Question: I have a vector of several different class data types and I'm trying to print the derived class variable.
Here is the diagram of the Classes

I have the diagram implemented. I am trying to print score from the assignment class in the grading class.
The error is in the friend ostream& operator<<(ostream& os, const CourseWork& dt) function.
Here is my classes
'''
#include <iostream>
#include <string>
#include <vector>
#include <algorithm>
#include <iterator>
#include <iomanip>
using namespace std;
/* -------------------------------------------------------- */
/* ---------------------- Grading Class ------------------- */
/* -------------------------------------------------------- */
class Grading
{
public:
string name;
int percent;
void get_raw_score();
void get_adj_score();
};
/* -------------------------------------------------------- */
/* ---------------------- Assignment Class ---------------- */
/* -------------------------------------------------------- */
class Assignment : public Grading
{
protected:
int score;
};
/* -------------------------------------------------------- */
/* ---------------------- Exam Class ---------------------- */
/* -------------------------------------------------------- */
class Exam : public Grading
{
protected:
int score;
Exam(string n, int g, int s) {
name = n;
percent = g;
score = s;
}
};
/* -------------------------------------------------------- */
/* ------------------- Project Class ---------------------- */
/* -------------------------------------------------------- */
class Project : public Assignment
{
public:
string letter_grade;
Project(string n, int g, string l_g) {
name = n;
percent = g;
letter_grade = l_g;
}
};
/* -------------------------------------------------------- */
/* ---------------------- Quiz Class ---------------------- */
/* -------------------------------------------------------- */
class Quiz : public Exam
{
public:
string letter_grade;
Quiz(string n, int g, string l_g) : Exam(n, g, score)
{
name = n;
percent = g;
letter_grade = l_g;
}
};
/* -------------------------------------------------------- */
/* ---------------------- CourseWork class ---------------- */
/* -------------------------------------------------------- */
class CourseWork {
public:
CourseWork() {}
void push_back(Quiz * a) {
work.push_back(a);
}
void push_back(Exam * a) {
work.push_back(a);
}
void push_back(Project * a) {
work.push_back(a);
}
// print the data and sort by name
void sort_name() {
for (int i = 0; i < (int)work.size(); i++)
cout<< work.at(i)->name <<endl;
}
void sort_score() {
}
friend ostream& operator<<(ostream& os, const CourseWork& dt) {
cout << "Grading" << std::setw(20) << "Percentage" << std::setw(20) << "Raw-Score" << endl;
for (int i = 0; i < (int)dt.work.size(); i++) {
// cout << dt.work.at(i)->name << std::setw(20) << dt.work.at(i)->percent << dt.work.at(i)->score <<endl;
os << dt.work.at(i)->name << std::setw(20) << dt.work.at(i)->percent << dt.work.at(i)->letter_grade;
}
return os;
}
private:
vector<Grading*> work;
};
/* -------------------------------------------------------- */
/* ---------------------- MAIN ---------------------------- */
/* -------------------------------------------------------- */
int main () {
CourseWork c;
c.push_back(new Quiz("Quiz", 5, "B-"));
c.push_back(new Quiz("Quiz", 5, "C+"));
c.push_back(new Quiz("Quiz", 5, "A"));
// c.push_back(new Exam("Midterm", 10, 50));
// c.push_back(new Exam("Final", 30, 85.5));
// c.push_back(new Project("Project", 5, "A-"));
// c.push_back(new Project("Project", 15, "B-"));
// c.push_back(new Project("Project", 15, "B-"));
// c.push_back(new Project("Demo", 10, "C"));
cout << "** Showing populated data..." << endl;
cout << c << endl << endl;;
// c.sort_name();
// c.sort_score();
return 0;
}
'''
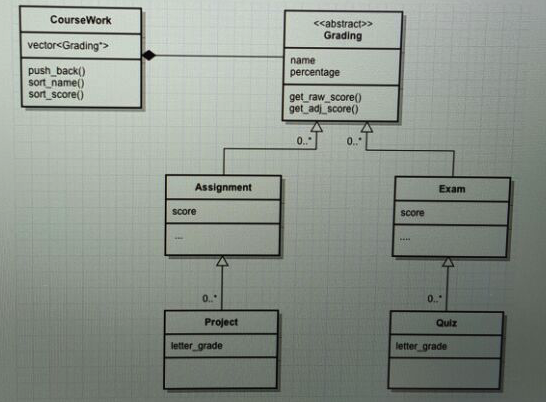
Answer: You are storing 'Grading*' objects in your 'CourseWork' object:
'''
vector< Grading* > work;
'''
So you cannot access the members of a derived class through the pointer of the base class. You should introduce a new (pure) virtual function in your base class which shall print the parameters of the derived class.
'''
class Grading
{
public:
virtual ~Grading() {}
virtual print() const = 0;
// ...
}
'''
And you shall implement this in all your derived class.
Also it makes no sense to create these functions if you add the given parameters into the same verctor:
'''
void push_back( Quiz* a )
{
work.push_back(a);
}
void push_back( Exam* a )
{
work.push_back(a);
}
void push_back( Project* a )
{
work.push_back(a);
}
'''
You just need one function:
'''
void push_back( Grading* a )
{
work.push_back(a);
}
'''
Or if you really want to access the members of the derived classes then you need to cast. But use the virtual methods instead.